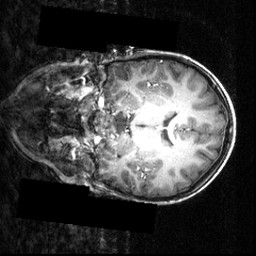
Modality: T1w
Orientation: coronal
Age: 12
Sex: male
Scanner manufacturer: siemens
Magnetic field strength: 3.951 T
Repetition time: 1.5 s
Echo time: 0.00335 s